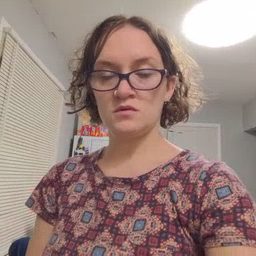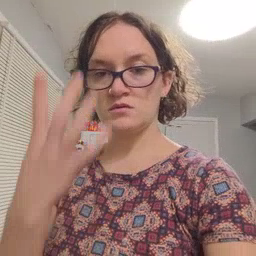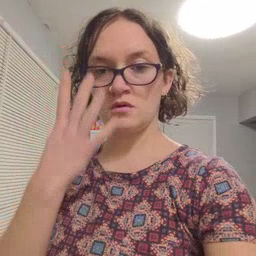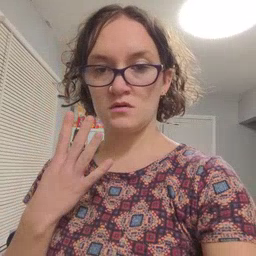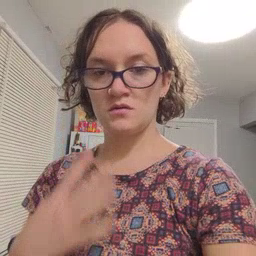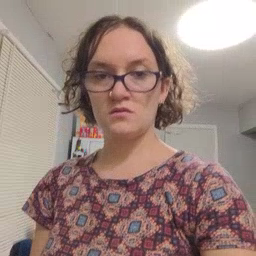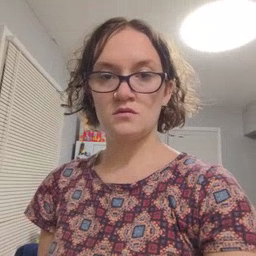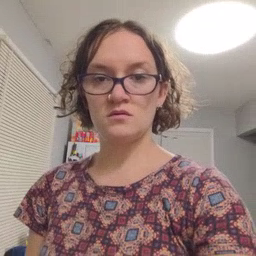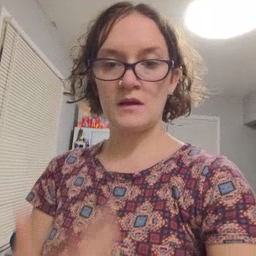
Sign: sad